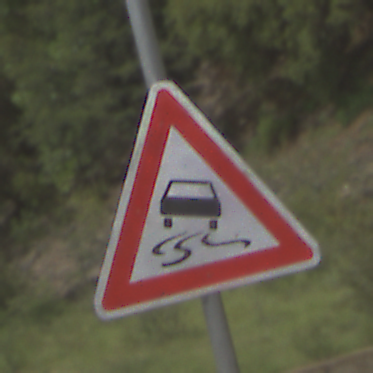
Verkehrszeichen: SchleuderOderRutschgefahr
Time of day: Midday
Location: Outdoor (Nature)
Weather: PartlyCloudy
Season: NotSpecified
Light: Natural